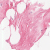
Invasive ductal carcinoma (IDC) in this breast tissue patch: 0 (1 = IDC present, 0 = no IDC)